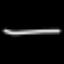
Label: line